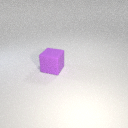
large purple rubber cube